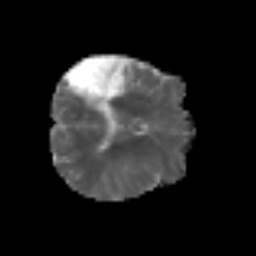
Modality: MD
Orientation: axial
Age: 59
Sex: female
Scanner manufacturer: siemens
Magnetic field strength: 3 T
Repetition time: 3.2 s
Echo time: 0.081 s